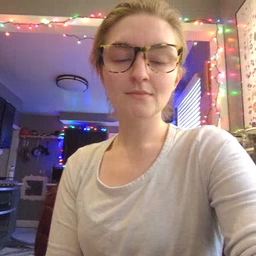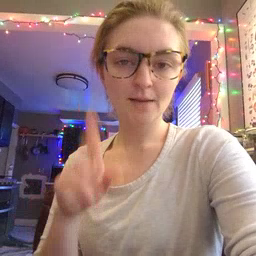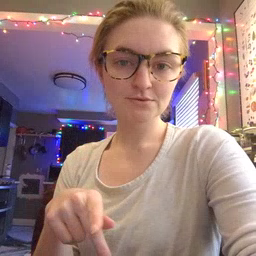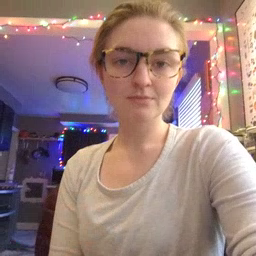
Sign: up